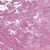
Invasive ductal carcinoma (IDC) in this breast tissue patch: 0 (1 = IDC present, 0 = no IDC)